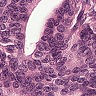
Metastatic tissue present: yes